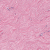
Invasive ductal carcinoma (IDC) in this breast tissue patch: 0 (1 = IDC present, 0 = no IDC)